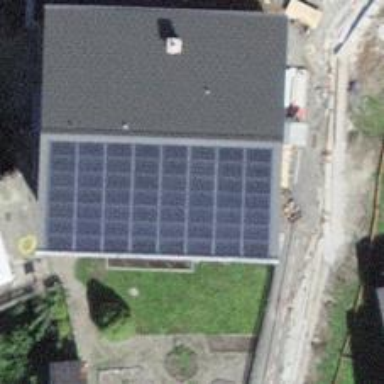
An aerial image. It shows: Solar photovoltaic panel generator.